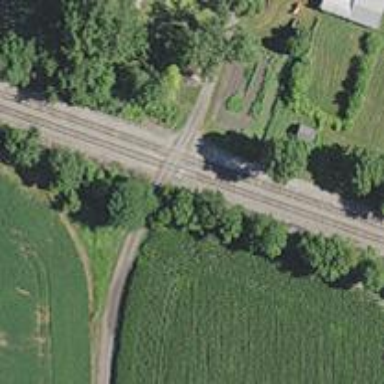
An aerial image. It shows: Railway siding with rails.